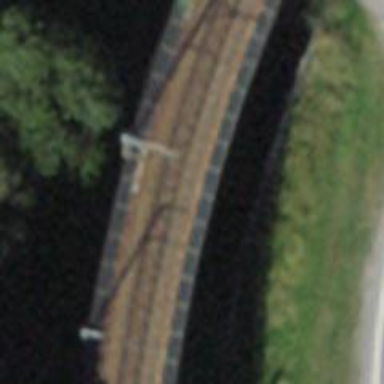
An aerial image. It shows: Narrow-gauge railway bridge with electrified contact lines and one track.